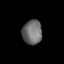
Tissue: prostate
Cell type: T cells
Senescence score: 0.3595
Nuclear area (px): 469
Mean DAPI intensity: 108.591